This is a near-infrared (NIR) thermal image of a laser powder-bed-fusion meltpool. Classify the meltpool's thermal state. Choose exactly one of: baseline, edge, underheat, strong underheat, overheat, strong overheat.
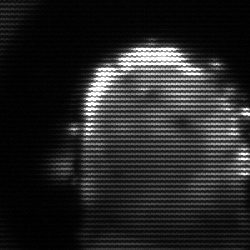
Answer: baseline